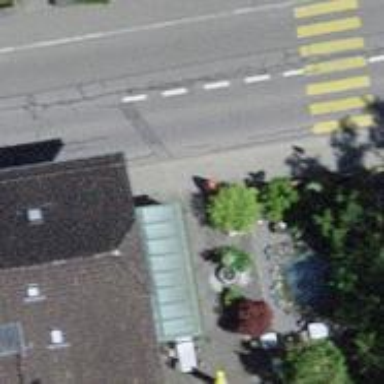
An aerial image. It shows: Restaurant.